Question: I need to get JFrame location to save application position. But the problem is getLocationOnScreen() returns incorrect result. Or at least it seems so.
'''
public static void main(String[] args) {
final JFrame frame = new JFrame();
frame.setMinimumSize(new Dimension(200, 200));
frame.setVisible(true);
frame.setLocation(100, 100);
frame.addWindowListener(new WindowAdapter() {
public void windowClosing(WindowEvent e) {
Point point = frame.getLocationOnScreen();
System.out.println(point);
}
});
}
'''
In my opinion the code above must yield (100, 100), but instead it prints "java.awt.Point[x=101,y=128]".
How can I get the correct (100, 100) result?
UPD: Also sometimes I get (100, 100) or (101, 128). And I really can't understand the logic of it.
UPD: Two different runs of this code.

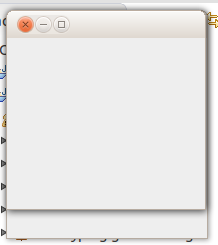
Answer: setLocation moves to the x,y based on the parent, getLocationOnScreen will get location based on screen...
There is no guarantee that getLocation and getLocationOnScreen would be the same.. getLocation is "relative" while getLocationOnScreen is absolute.
<URL>
<URL>
<URL>
This is my output for your code:
'''
java.awt.Point[x=100,y=100]
'''
Which java version are you using? Mine is 1.7.0_25, maybe there is a difference between default behaviors for JFrame since the top component "should" have as parent the screen.
'''
Update from comments:
java version "1.7.0_25" Java(TM) SE Runtime Environment (build 1.7.0_25-b15) Java HotSpot(TM) Server VM (build 23.25-b01, mixed mode) Ubuntu 12.04
'''
Sometimes you get 100,100 and sometimes 101, 128
Different behaviors for JFrame.setLocation JFrame.getLocationOnScreen
In windows I always get 100, 100 for this particular case.